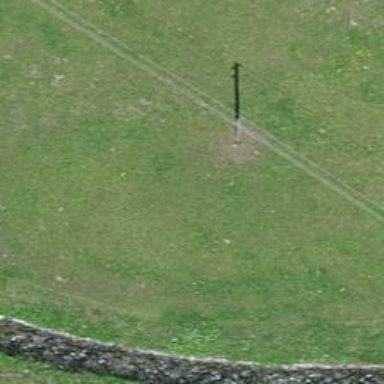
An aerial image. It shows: Minor power line.